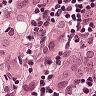
Metastatic tissue present: yes